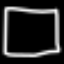
Label: square